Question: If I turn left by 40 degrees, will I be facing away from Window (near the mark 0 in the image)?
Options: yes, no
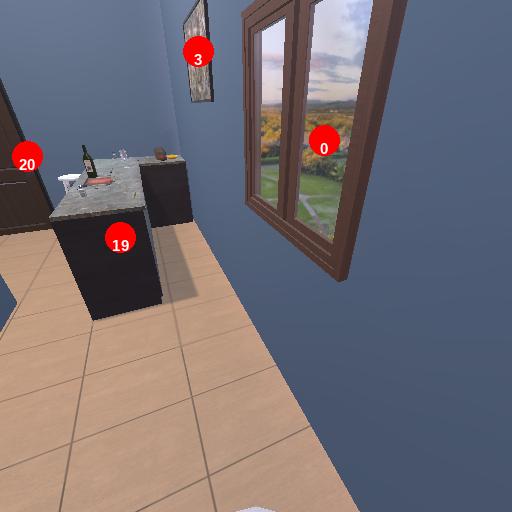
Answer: yes